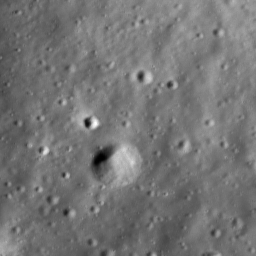
Host type: hard_negative
Lunar coordinates: latitude 21.121, longitude 148.254